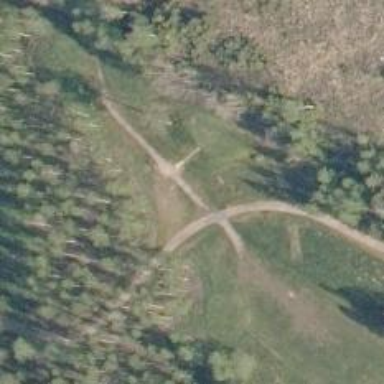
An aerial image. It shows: Path used for both walking and golf.